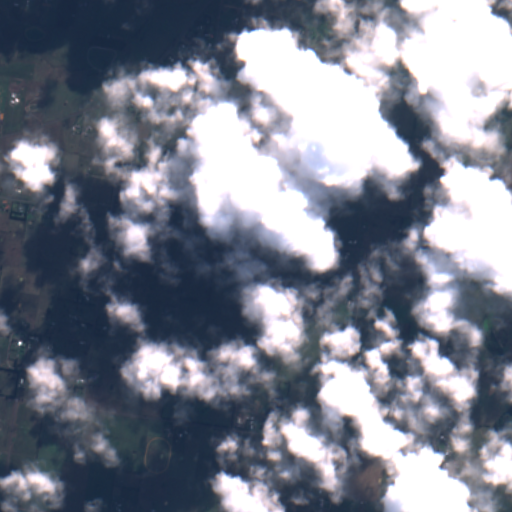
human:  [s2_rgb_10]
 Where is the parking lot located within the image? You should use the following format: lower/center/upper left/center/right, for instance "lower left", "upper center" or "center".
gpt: There is no parking lot in the image.